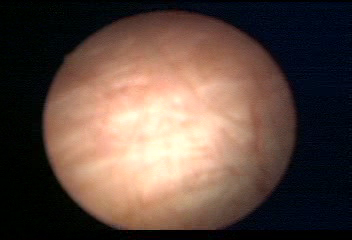
Modality: WLC
Class: Normal mucosa
Bladder cancer association: No